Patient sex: F
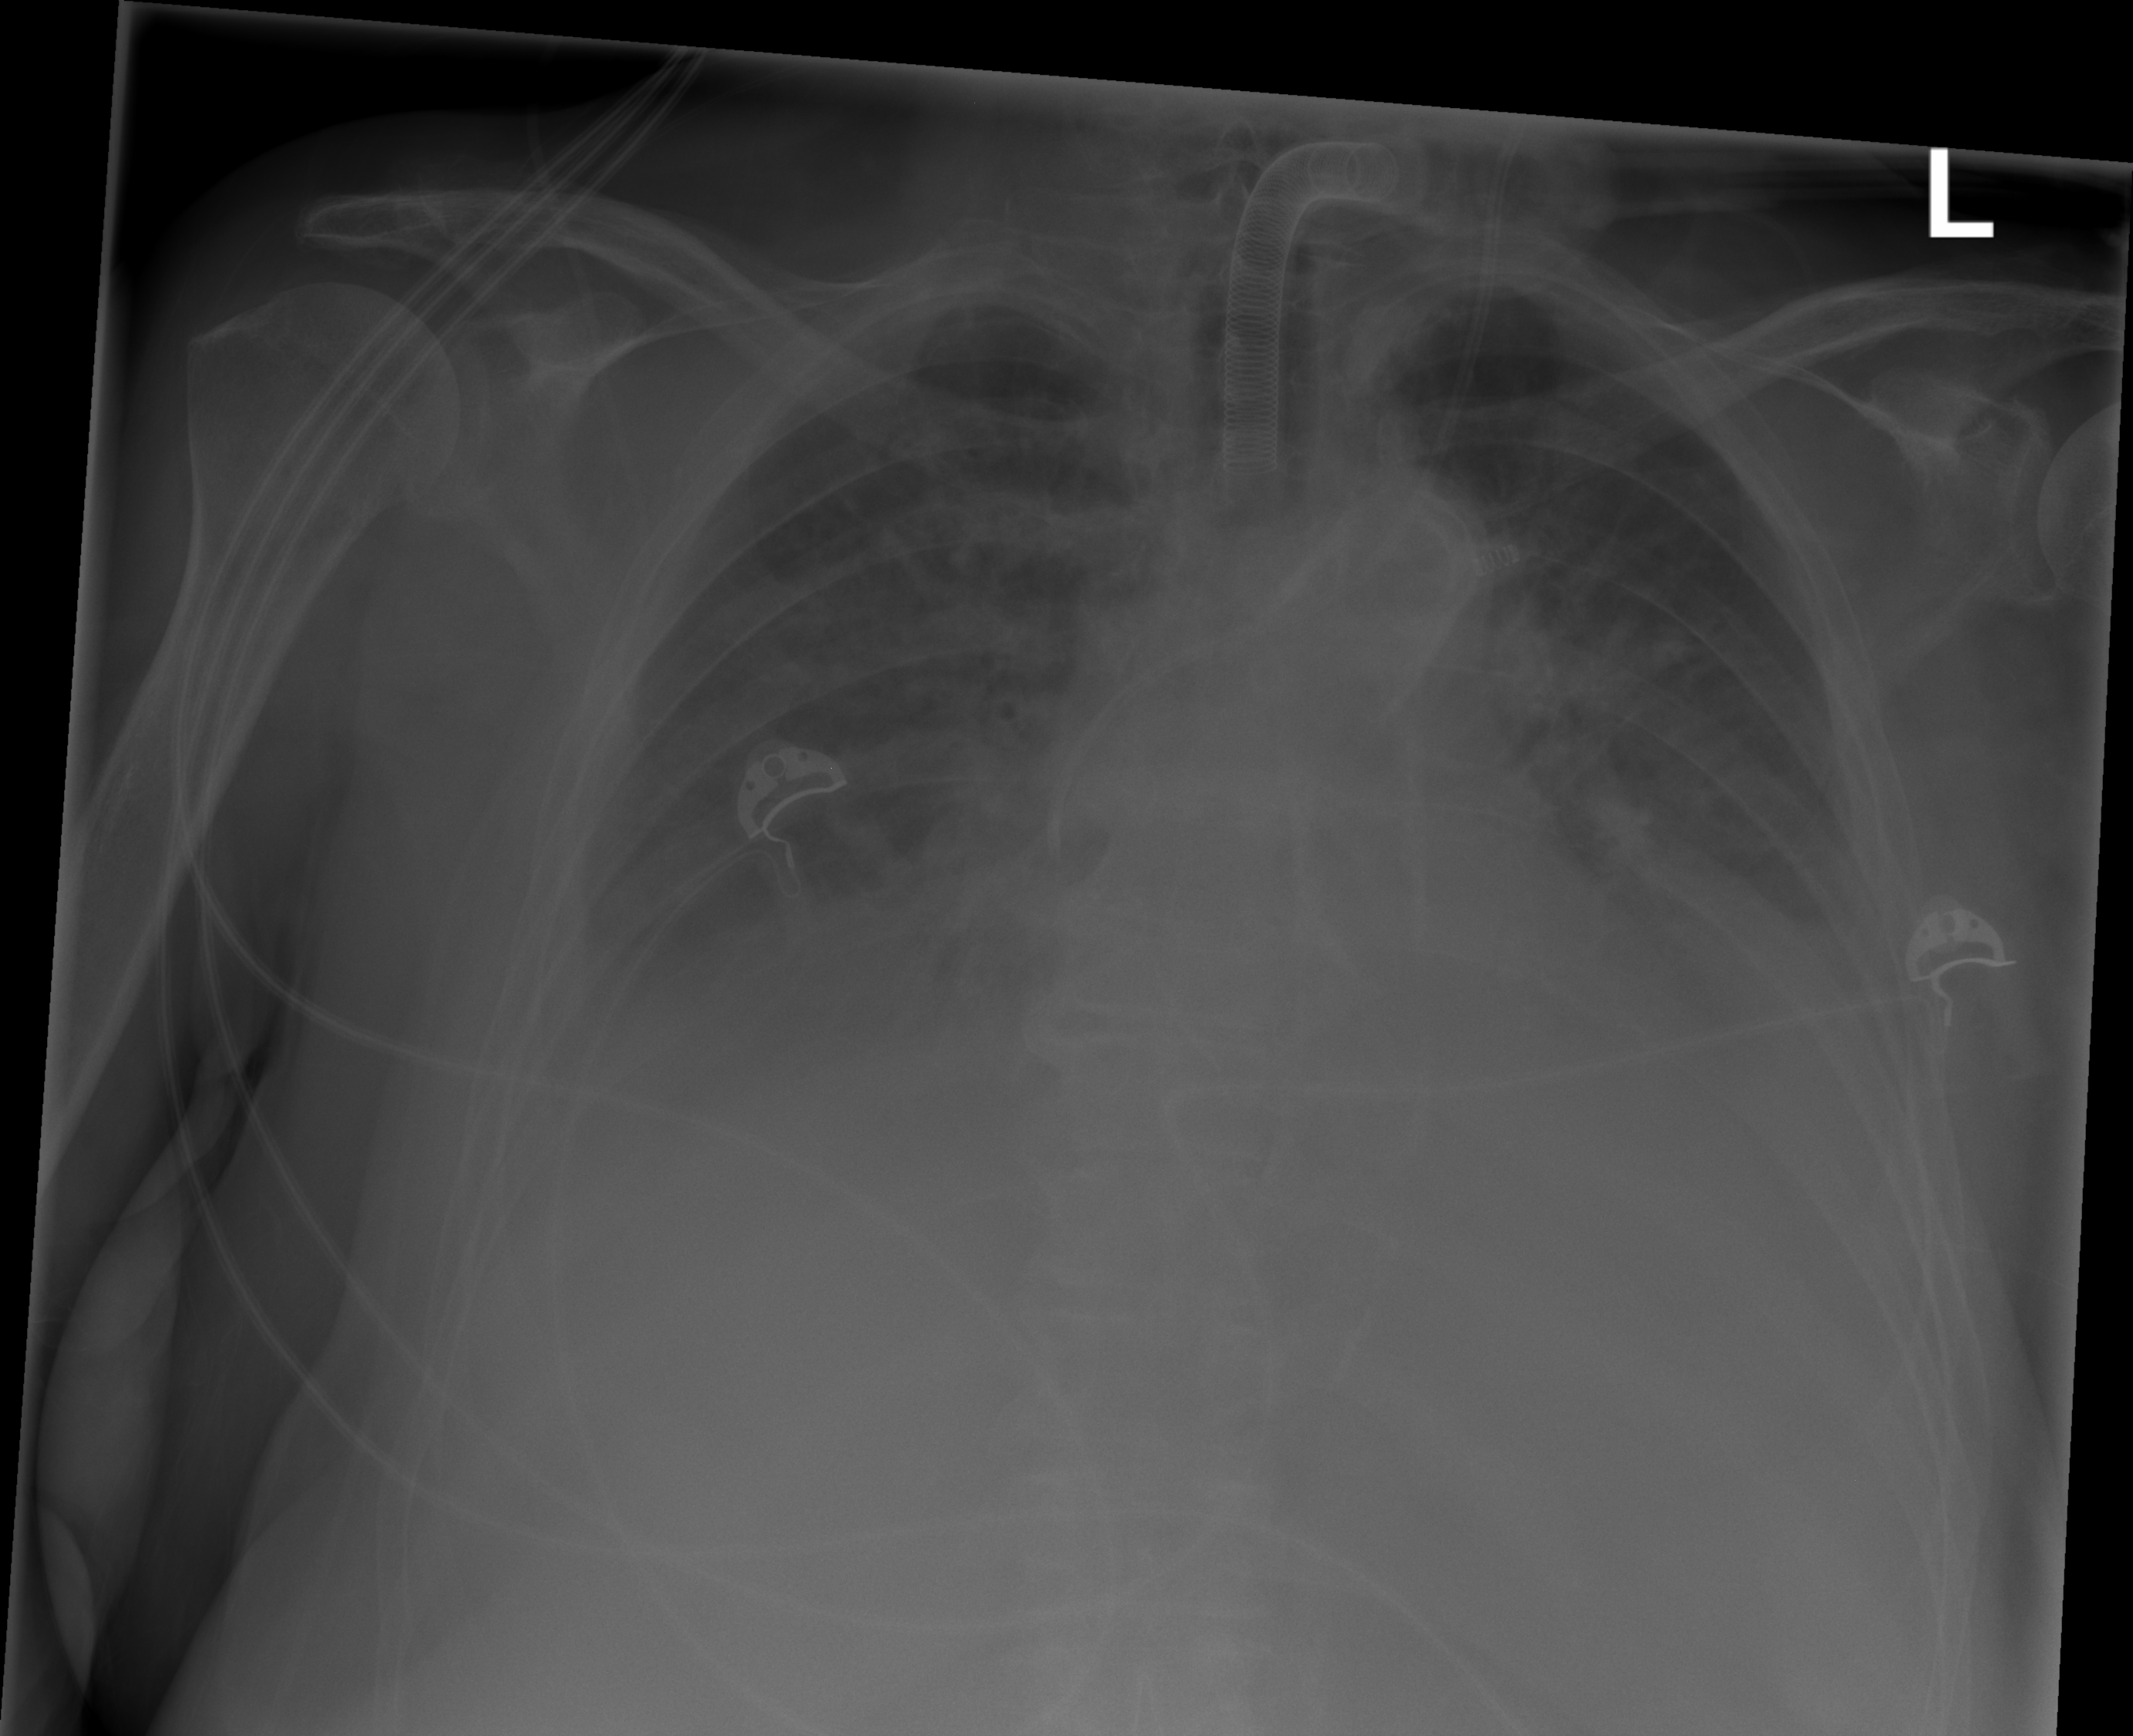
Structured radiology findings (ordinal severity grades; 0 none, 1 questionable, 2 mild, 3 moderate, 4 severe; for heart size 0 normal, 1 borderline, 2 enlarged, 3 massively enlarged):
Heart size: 2
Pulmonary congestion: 3
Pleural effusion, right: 2
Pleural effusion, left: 2
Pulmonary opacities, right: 2
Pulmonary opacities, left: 2
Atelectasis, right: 0
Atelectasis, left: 0